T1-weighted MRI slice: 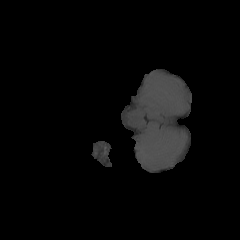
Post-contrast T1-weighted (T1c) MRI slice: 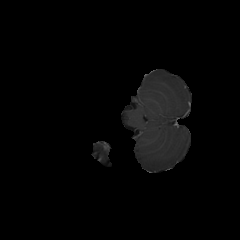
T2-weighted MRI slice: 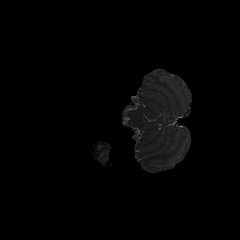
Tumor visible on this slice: no